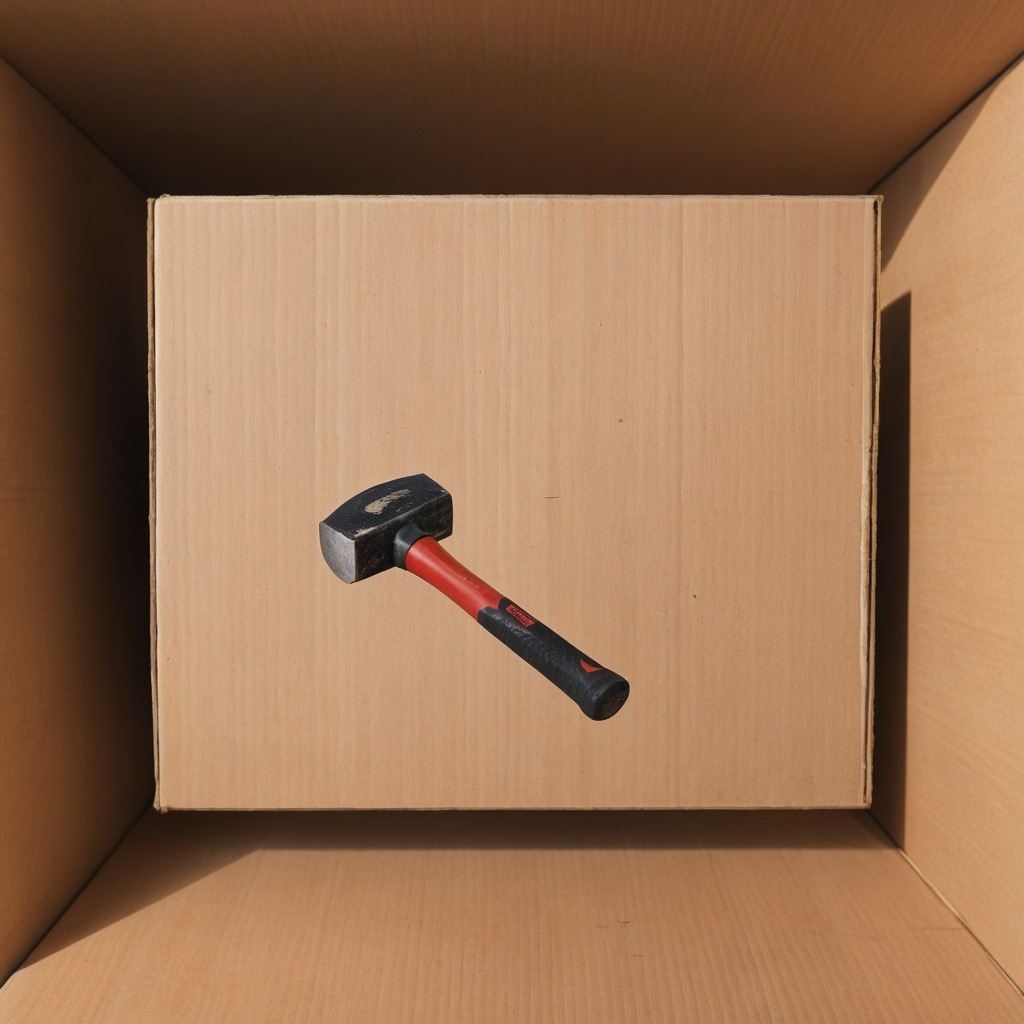
A hammer lies on the cardboard box surface in an outdoor workshop during daytime bright natural light soft shadows slightly creased but